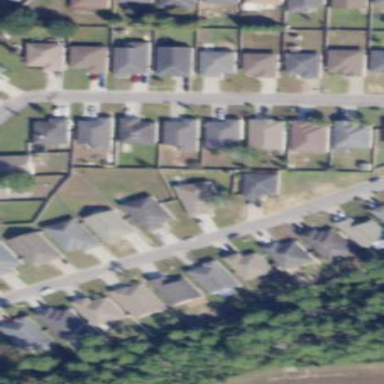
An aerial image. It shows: Single-family residential area.